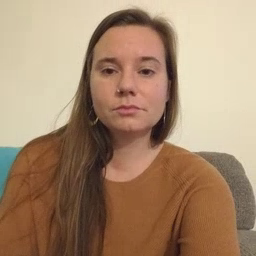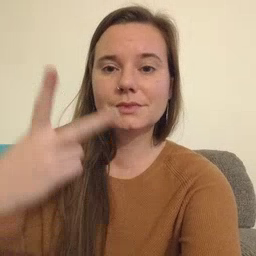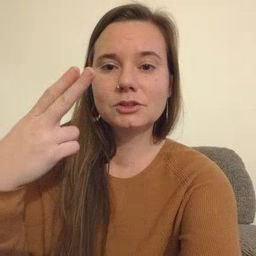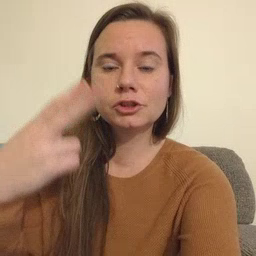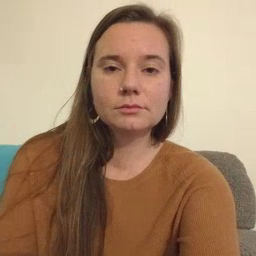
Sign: scissors